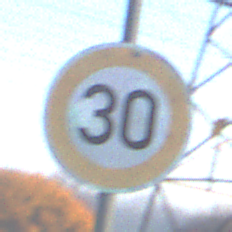
Verkehrszeichen: Geschwindigkeit30
Umgebung: Outdoor, Nature
Tageszeit: Dawn
Wetter: Clear
Licht: Natural
Jahreszeit: NotSpecified
Kontrast: LowContrast